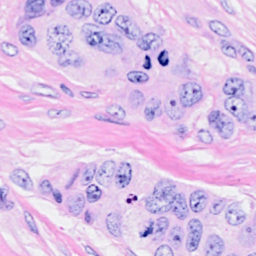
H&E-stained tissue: Breast